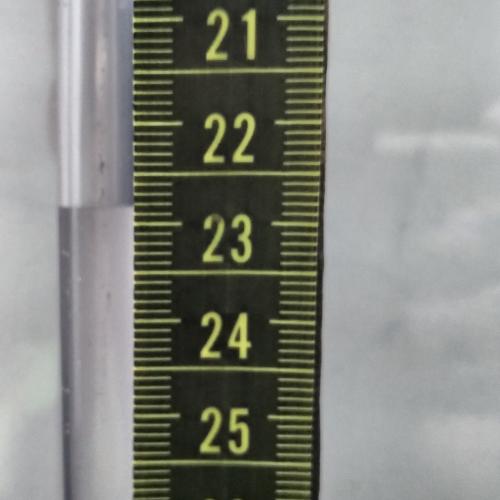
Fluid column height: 22.8 cm